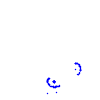
Particle: proton